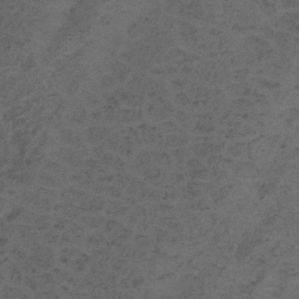
Label: frost